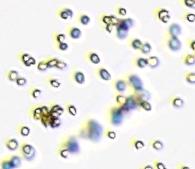
Label: Phaeocystis